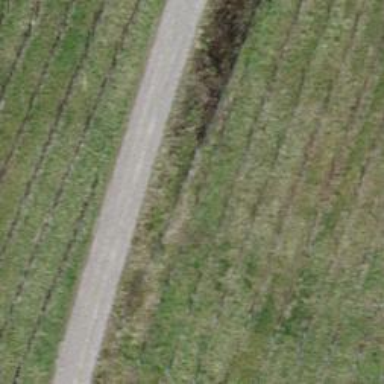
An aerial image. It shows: Hedge acting as barrier.